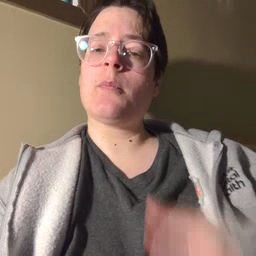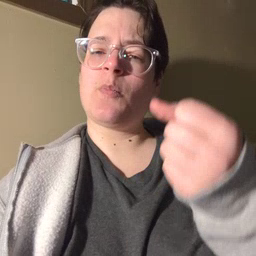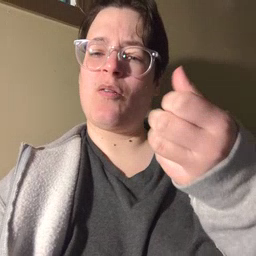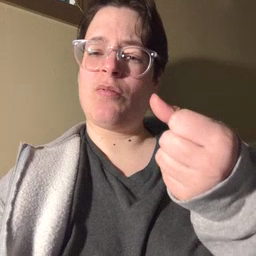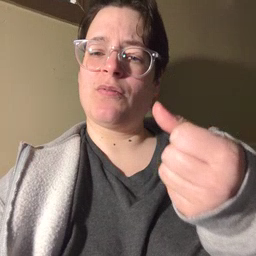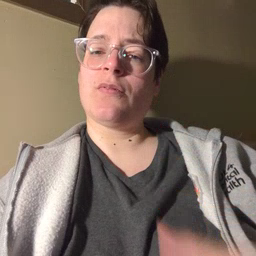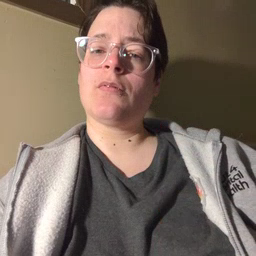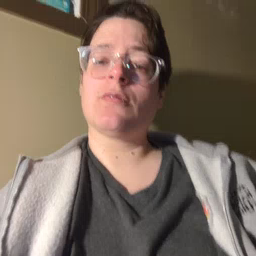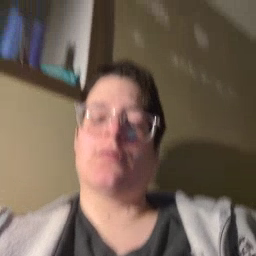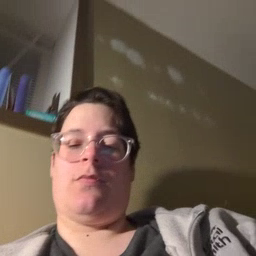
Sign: milk